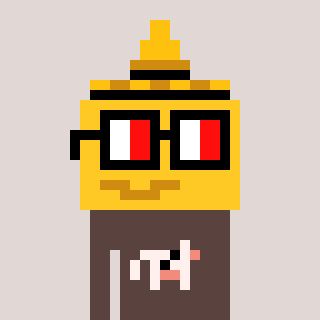
a pixel art character with square glasses with black frames and red eyes, a mustard-shaped head and a darkbrown-colored body on a warm background